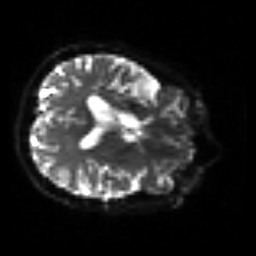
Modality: sbref
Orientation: axial
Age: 74
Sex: female
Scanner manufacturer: siemens
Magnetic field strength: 3 T
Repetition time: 3.2 s
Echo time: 0.081 s